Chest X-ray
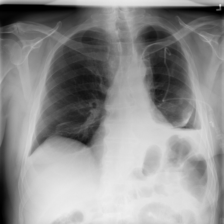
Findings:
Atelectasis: negative
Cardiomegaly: negative
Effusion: negative
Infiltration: negative
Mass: negative
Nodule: negative
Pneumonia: negative
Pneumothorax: negative
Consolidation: negative
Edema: negative
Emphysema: negative
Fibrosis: negative
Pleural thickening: negative
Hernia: negative